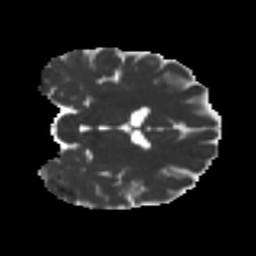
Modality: MD
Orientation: coronal
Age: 32
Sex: female
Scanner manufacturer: ge
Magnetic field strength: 3 T
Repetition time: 7.8 s
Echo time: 0.0606 s